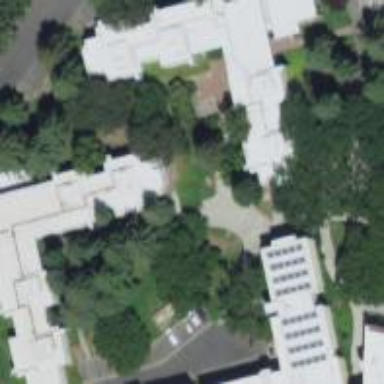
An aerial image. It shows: View of university building.